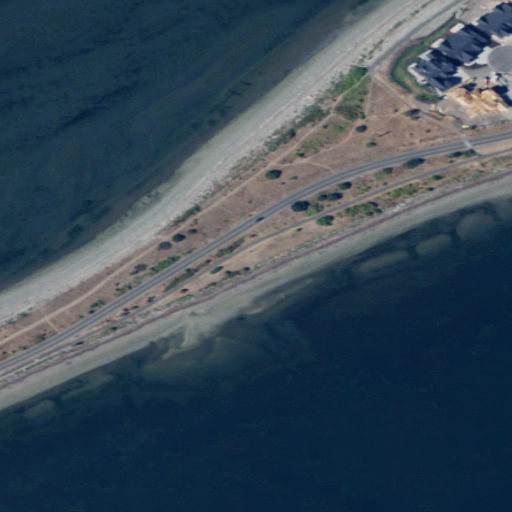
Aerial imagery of cape in Washington named Semiahmoo Spit containing open water, herbaceous wetlands, grassland, medium intensity development, and barren land